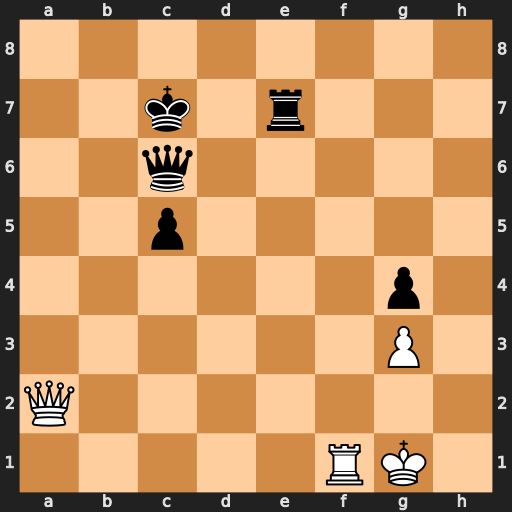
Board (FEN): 8/2k1r3/2q5/2p5/6p1/6P1/Q7/5RK1
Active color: w
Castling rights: -
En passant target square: -
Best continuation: Qa7+ Qb7 Qxc5+